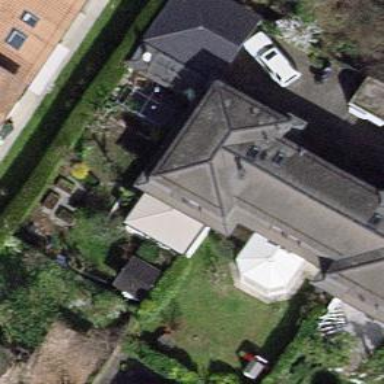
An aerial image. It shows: Garden enclosed by fence.